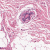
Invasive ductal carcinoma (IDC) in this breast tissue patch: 0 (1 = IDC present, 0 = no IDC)